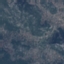
Land use / land cover class: HerbaceousVegetation